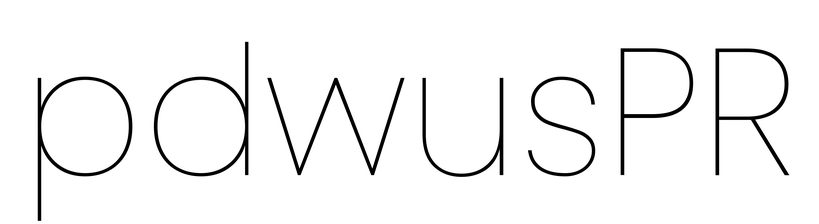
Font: Poppins-Thin